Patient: sex M, age 42
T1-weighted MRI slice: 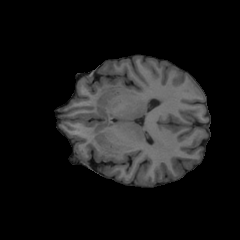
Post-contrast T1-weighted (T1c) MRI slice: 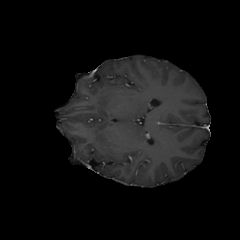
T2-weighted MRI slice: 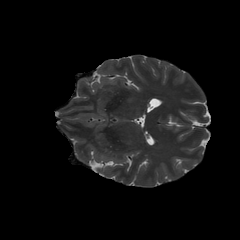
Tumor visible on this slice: no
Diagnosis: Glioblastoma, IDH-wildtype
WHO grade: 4